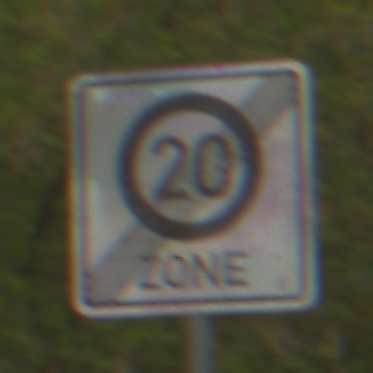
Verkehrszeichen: EndeZone20
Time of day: MorningAfternoon
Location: Outdoor (Nature)
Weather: Overcast
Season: NotSpecified
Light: Natural